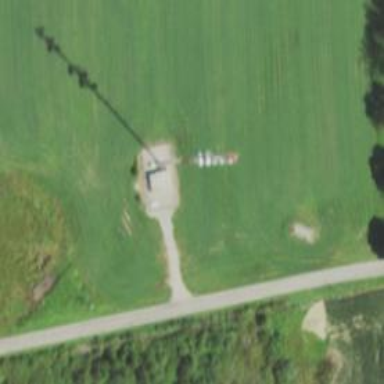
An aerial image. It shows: Man-made mast used for communication purposes.